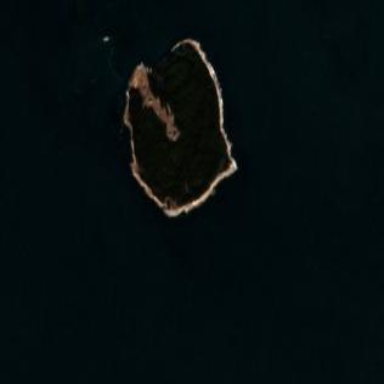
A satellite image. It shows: Island with natural coastline.